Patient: sex F, age 70
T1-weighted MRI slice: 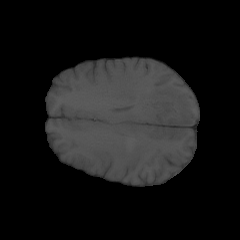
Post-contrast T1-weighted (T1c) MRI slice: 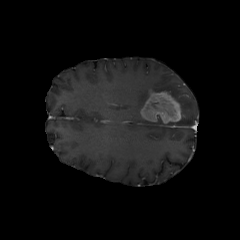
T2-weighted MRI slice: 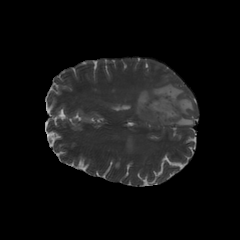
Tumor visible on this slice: yes
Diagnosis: Glioblastoma, IDH-wildtype
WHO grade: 4